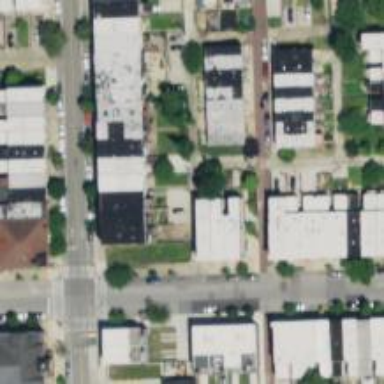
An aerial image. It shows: Alley classified as service road.